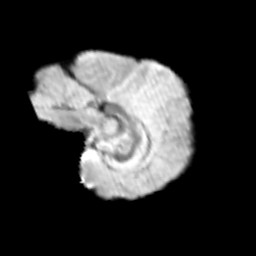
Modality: T2w
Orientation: sagittal
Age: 10
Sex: male
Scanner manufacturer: siemens
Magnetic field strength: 3 T
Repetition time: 3.8 s
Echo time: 0.07 s